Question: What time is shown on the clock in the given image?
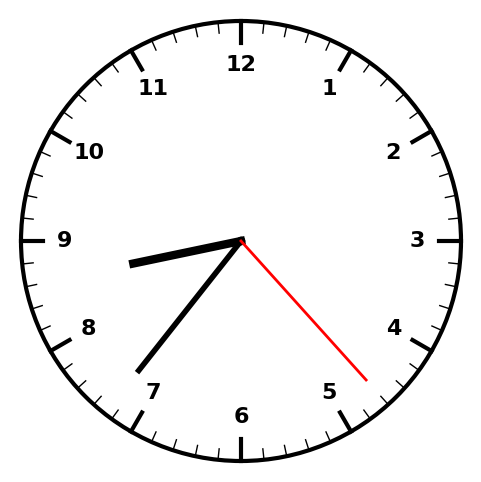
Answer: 08:36:23